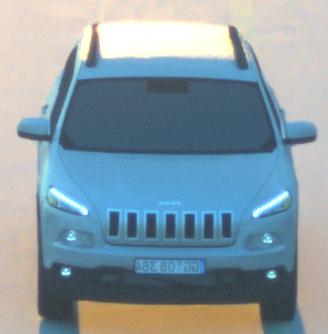
Make: Jeep
Model: Cherokee 3.2 V6 Pentastar
Detailed model: Cherokee (KL)
Model produced from: 2014/07
Model produced until: 2015/07
Doors: 5
Color: white
Road condition: dry road
Daytime: sunrise or sunset
Contrast: medium contrast